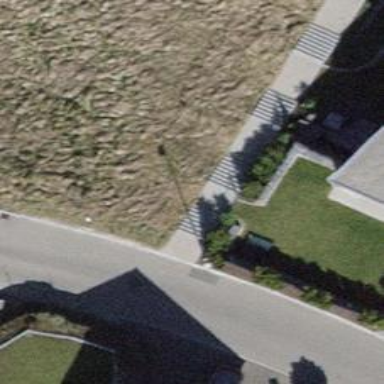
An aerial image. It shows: Concrete steps.